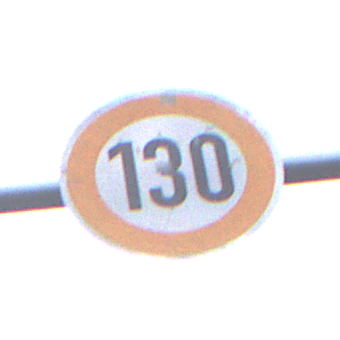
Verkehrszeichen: Geschwindigkeit130
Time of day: MorningAfternoon
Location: Outdoor (Urban)
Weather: Overcast
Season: NotSpecified
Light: Natural